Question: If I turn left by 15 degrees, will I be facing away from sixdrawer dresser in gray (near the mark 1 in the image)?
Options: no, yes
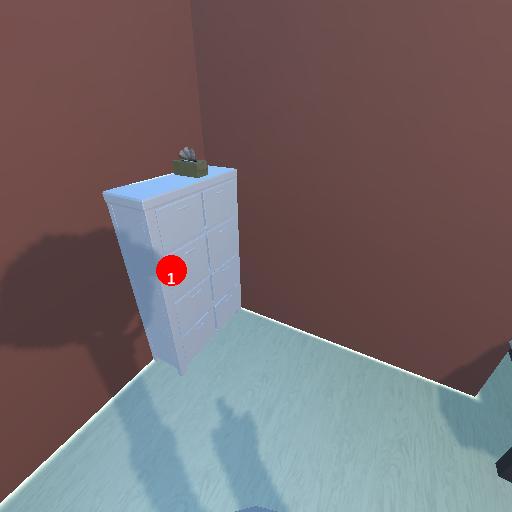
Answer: no